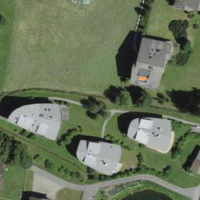
EUNIS habitat code: 54
Species observed at this site:
Cirsium heterophyllum